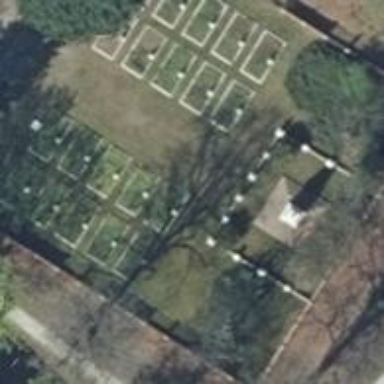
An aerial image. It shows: Cemetery.